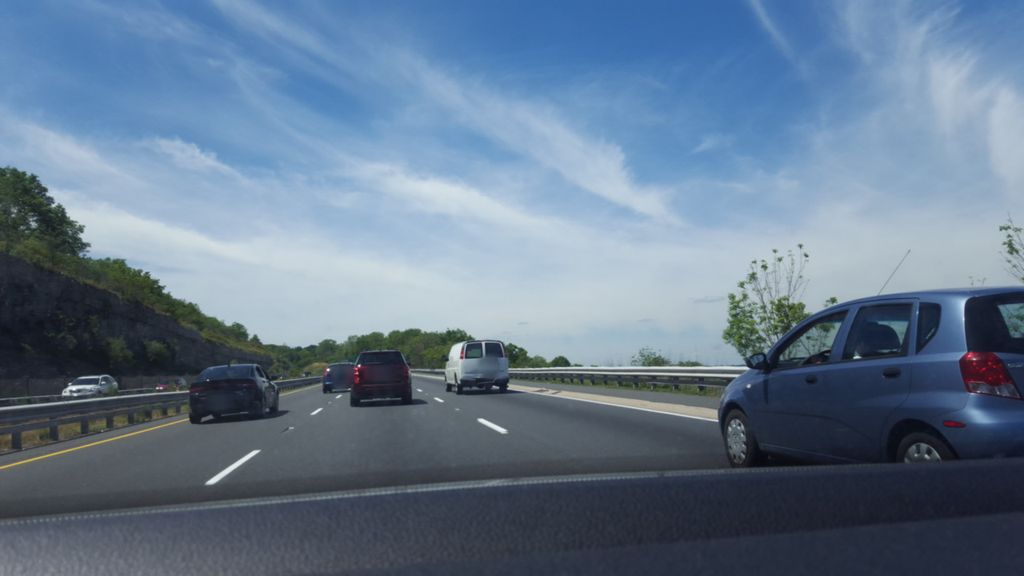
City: hamilton